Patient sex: M
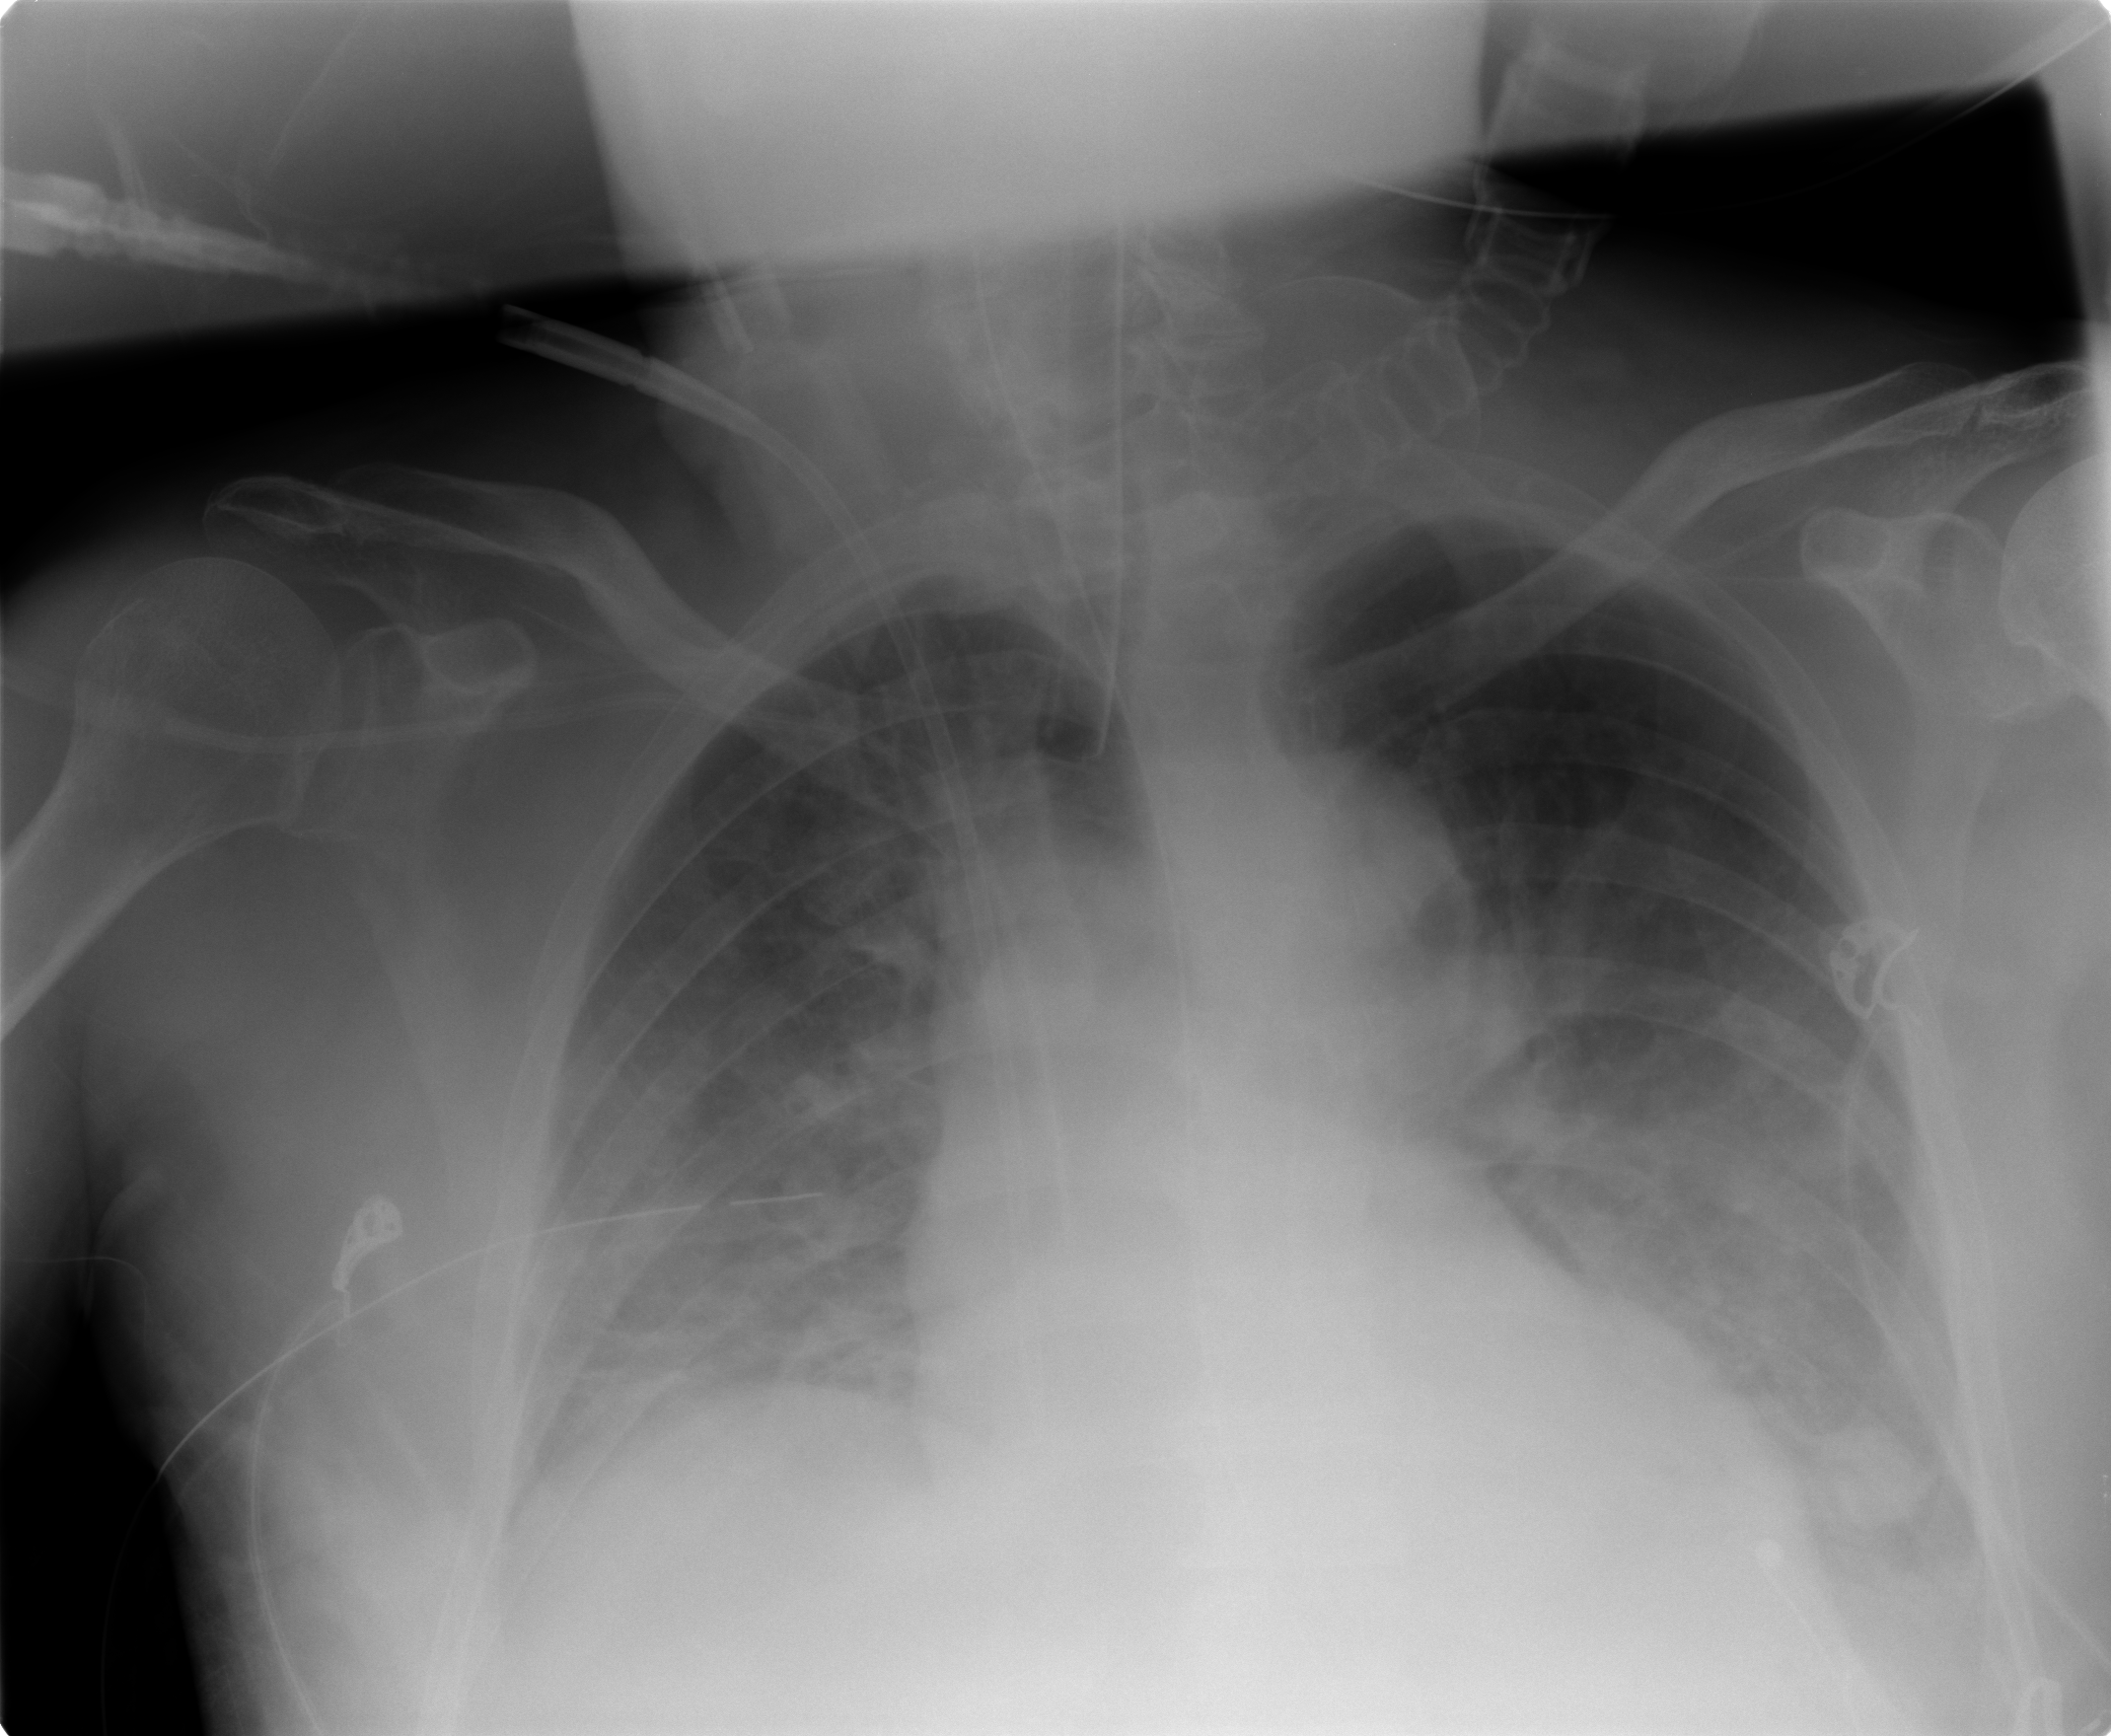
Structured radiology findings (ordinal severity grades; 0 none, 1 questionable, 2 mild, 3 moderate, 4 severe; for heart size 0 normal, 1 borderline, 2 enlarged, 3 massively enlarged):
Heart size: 0
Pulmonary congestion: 3
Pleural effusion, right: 2
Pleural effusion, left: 2
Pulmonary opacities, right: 2
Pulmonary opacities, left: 2
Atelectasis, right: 2
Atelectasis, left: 2